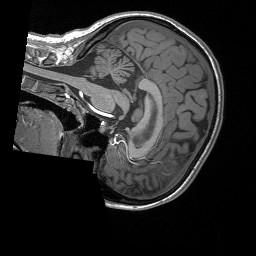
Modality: T1w
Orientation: sagittal
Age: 24
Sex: female
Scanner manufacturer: siemens
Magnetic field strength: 3 T
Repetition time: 1.56 s
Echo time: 0.00207 s